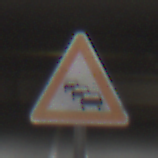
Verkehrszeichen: Stau
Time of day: Midday
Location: Roofed (Urban)
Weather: Overcast
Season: NotSpecified
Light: Artificial